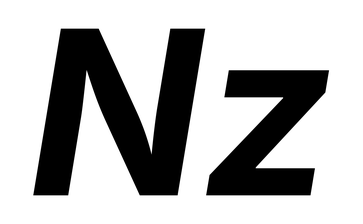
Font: Inter-Italic_Bold_Italic